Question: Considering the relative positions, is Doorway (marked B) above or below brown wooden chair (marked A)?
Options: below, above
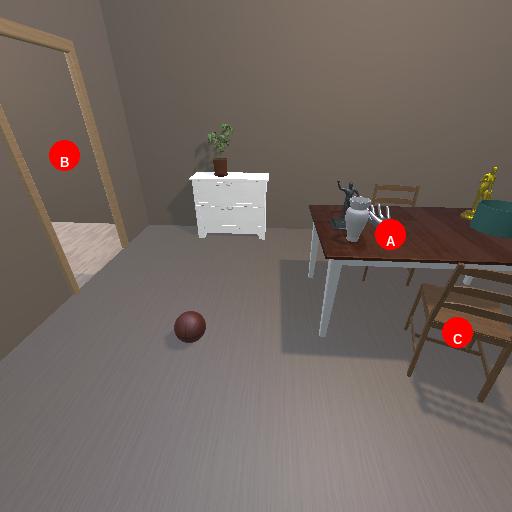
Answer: below